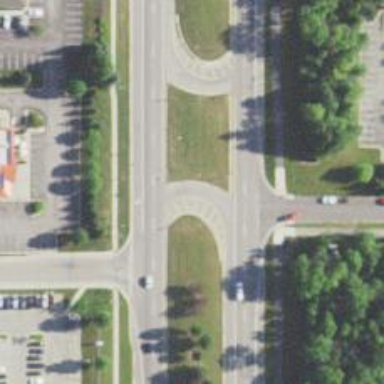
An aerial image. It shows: Primary link road with asphalt surface.